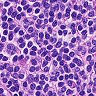
Metastatic tissue present: no